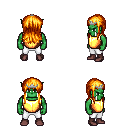
a pixel art fantasy rpg character, male body template, orc, green skin, gold chest armor, white pants, light blonde unkempt hairstyle, silver tiara, maroon shoes, four views (front, back, left, right), 2x2 character sprite sheet, small pixel art, hard edges, no anti-aliasing